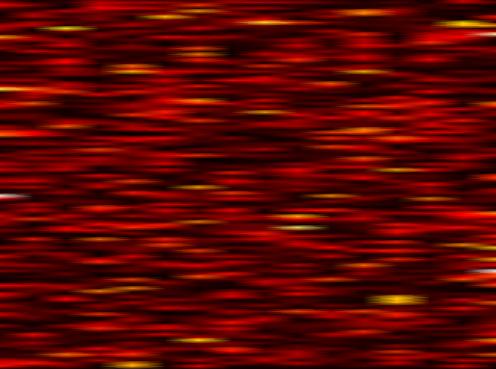
Label: OFDM